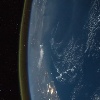
Label: water